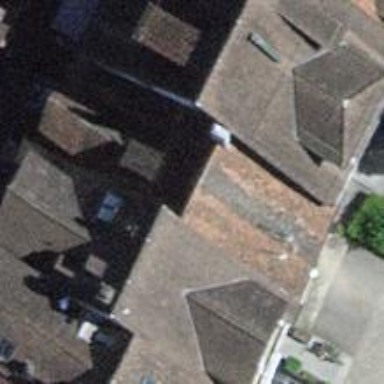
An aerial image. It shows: Terrace building.